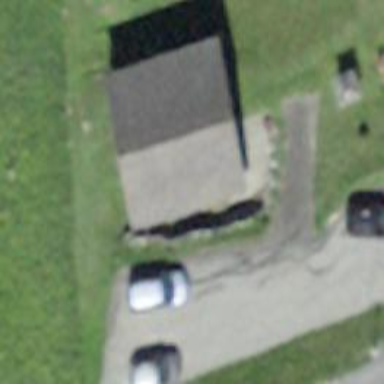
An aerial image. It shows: Simple house.